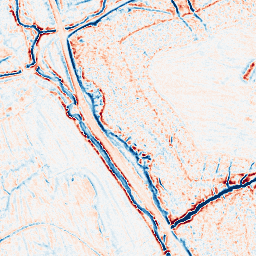
Category: edge_preserving
Decomposition family: bilateral
Decomposition parameters: d: 9
sigma_color: 75
sigma_space: 50
Upsampling method: bicubic_3x
Upsampling parameters: scale: 3
Upsampling scale: 3